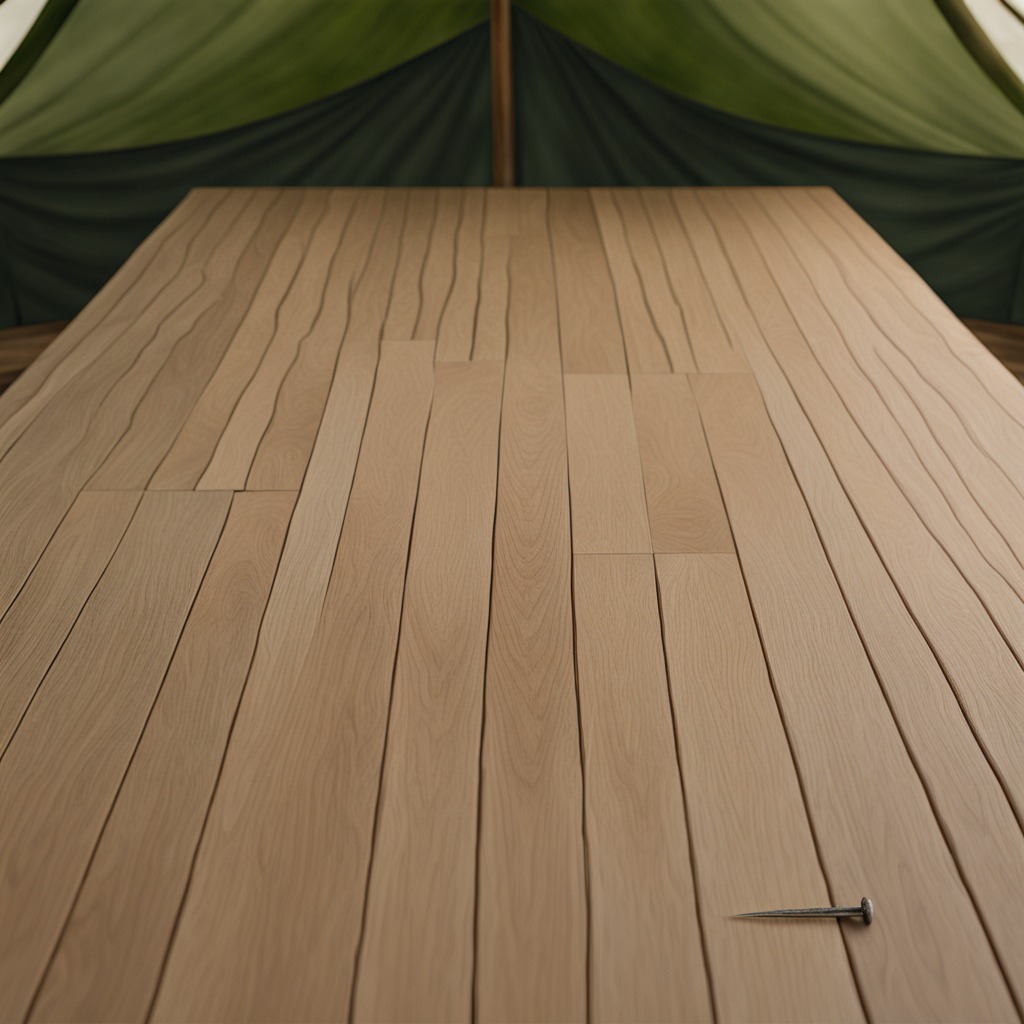
An iron nail is lying on a wooden table inside a jungle field workshop tent humid ambient light worn but